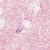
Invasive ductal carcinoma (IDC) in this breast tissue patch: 0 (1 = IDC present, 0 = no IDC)